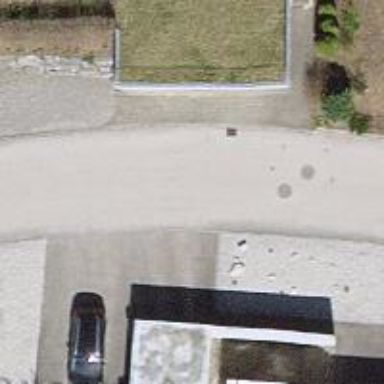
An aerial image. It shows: Asphalt alley designated as service road.